Aerial crown-view tile of a tropical tree (Barro Colorado Island, Panama), acquired 20250818:
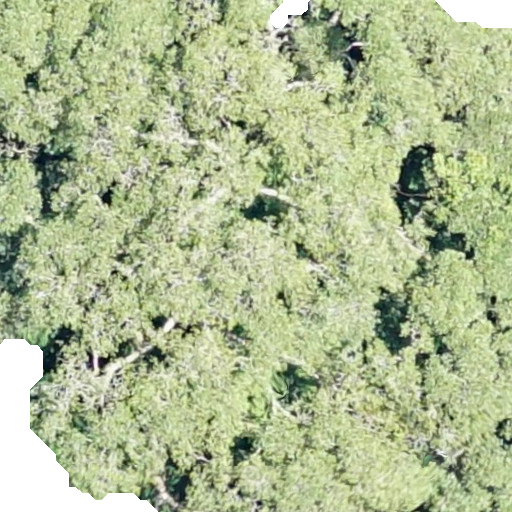
Species: Ficus insipida
GBIF accepted scientific name: Ficus insipida
Crown area: 476.739 m²